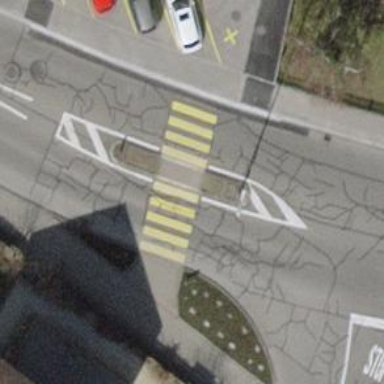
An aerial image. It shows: Uncontrolled zebra crossing on the road.